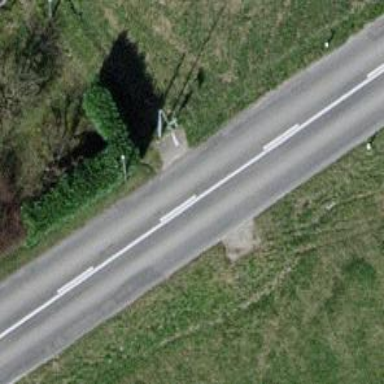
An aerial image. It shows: Bus stop along the road.